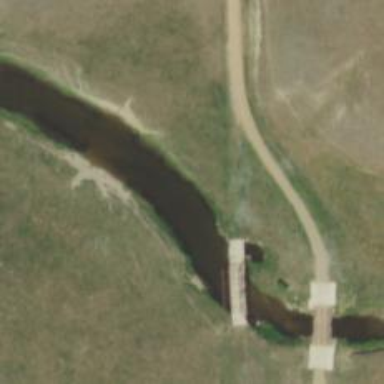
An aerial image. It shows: Track road with bridge.